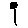
Label: flower